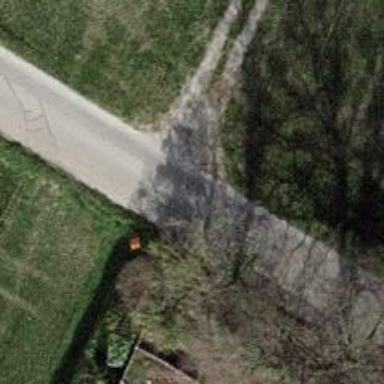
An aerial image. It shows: Aerial orange marker.